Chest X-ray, PA view. Patient: 13 years old, sex F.
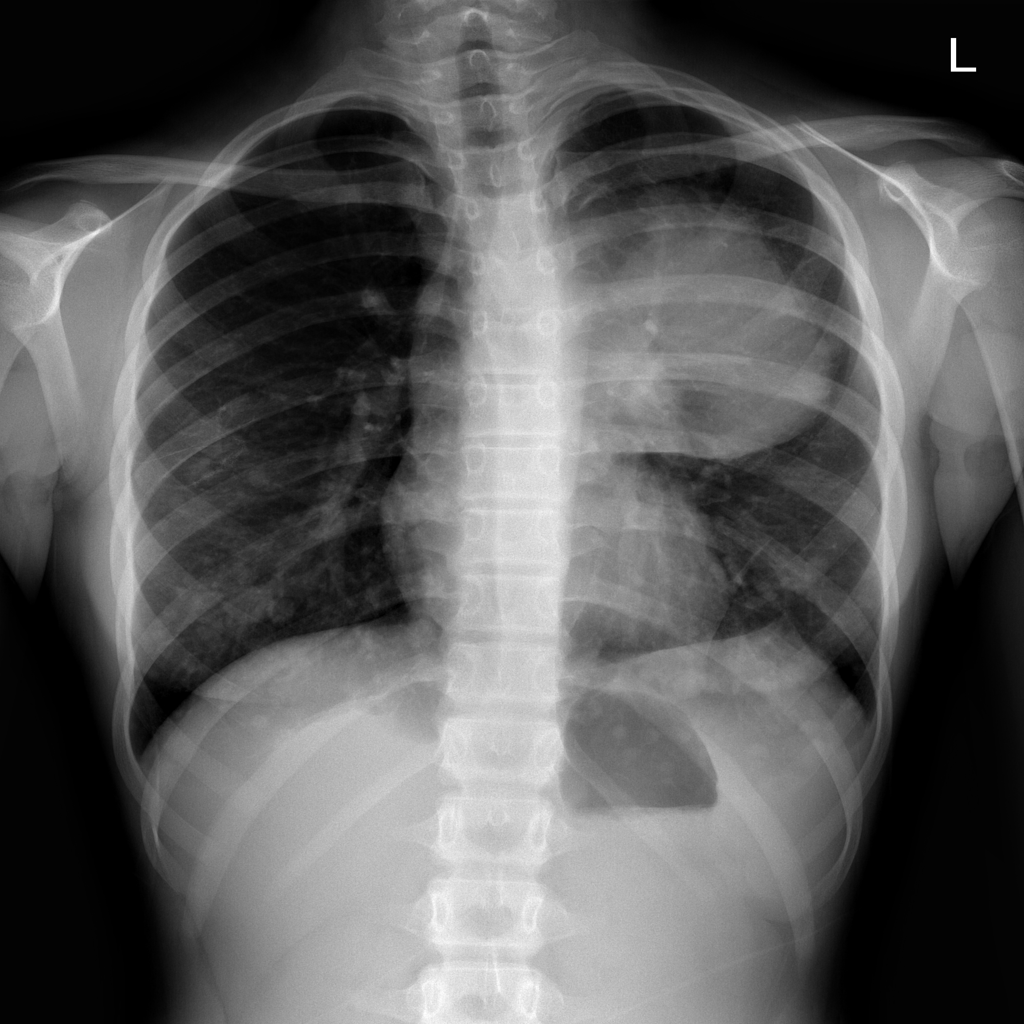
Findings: Mass, Nodule